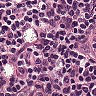
Metastatic tissue present: no